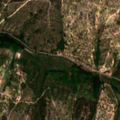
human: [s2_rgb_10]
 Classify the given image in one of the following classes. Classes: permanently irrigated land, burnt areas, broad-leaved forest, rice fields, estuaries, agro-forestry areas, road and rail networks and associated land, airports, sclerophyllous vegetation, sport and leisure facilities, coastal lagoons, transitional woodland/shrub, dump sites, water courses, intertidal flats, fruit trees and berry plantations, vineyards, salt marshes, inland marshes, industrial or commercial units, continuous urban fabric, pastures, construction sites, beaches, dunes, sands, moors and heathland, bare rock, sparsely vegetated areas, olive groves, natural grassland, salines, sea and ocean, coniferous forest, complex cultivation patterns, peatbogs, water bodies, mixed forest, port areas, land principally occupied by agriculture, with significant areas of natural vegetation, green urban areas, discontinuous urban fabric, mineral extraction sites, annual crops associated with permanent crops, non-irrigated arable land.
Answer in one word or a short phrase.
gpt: permanently irrigated land, pastures, agro-forestry areas, broad-leaved forest, mixed forest, transitional woodland/shrub